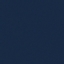
Label: SeaLake